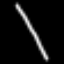
Label: line